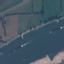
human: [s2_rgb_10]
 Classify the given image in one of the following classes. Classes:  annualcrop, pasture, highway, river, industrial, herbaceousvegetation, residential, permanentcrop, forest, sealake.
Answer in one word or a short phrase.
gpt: River